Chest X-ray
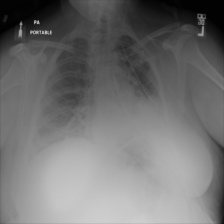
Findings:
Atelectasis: positive
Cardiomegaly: negative
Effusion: negative
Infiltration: positive
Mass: negative
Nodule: negative
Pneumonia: negative
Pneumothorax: negative
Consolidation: negative
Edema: negative
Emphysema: negative
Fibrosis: negative
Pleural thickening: negative
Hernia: negative